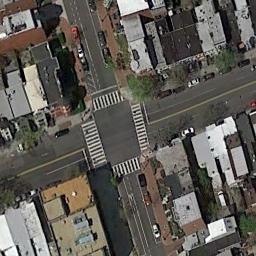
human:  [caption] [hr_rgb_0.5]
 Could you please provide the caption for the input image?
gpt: There are numerous different shapes of buildings beside the intersection .

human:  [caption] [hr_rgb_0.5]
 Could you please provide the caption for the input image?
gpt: There are several moving vehicles on the road at the intersection, With many buildings and some trees around the intersection .

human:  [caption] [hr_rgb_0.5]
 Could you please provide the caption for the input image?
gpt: An intersection with sparse traffic is between lots of neatly arranged houses .

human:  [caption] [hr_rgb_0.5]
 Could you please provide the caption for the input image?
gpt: There are cars at the intersection in all directions .

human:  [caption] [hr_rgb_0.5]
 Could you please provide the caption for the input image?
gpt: There are many buildings around the intersection .